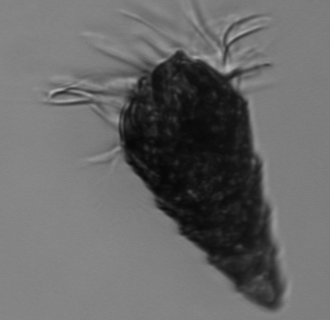
Label: Laboea_strobila